Field crop: tomato
Growth stage: 2
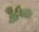
Species: solanum